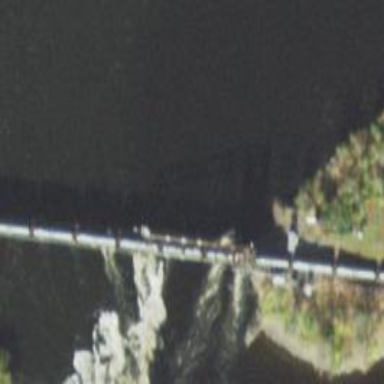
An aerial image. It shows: Bascule movable rail bridge.